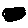
Label: circle